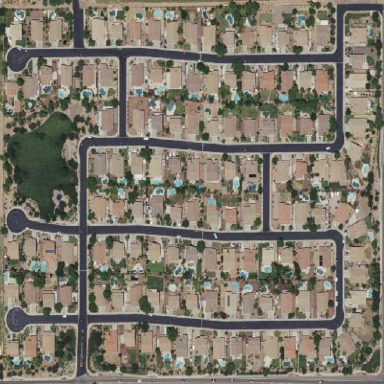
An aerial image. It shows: Residential area consisting of single-family homes.